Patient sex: F
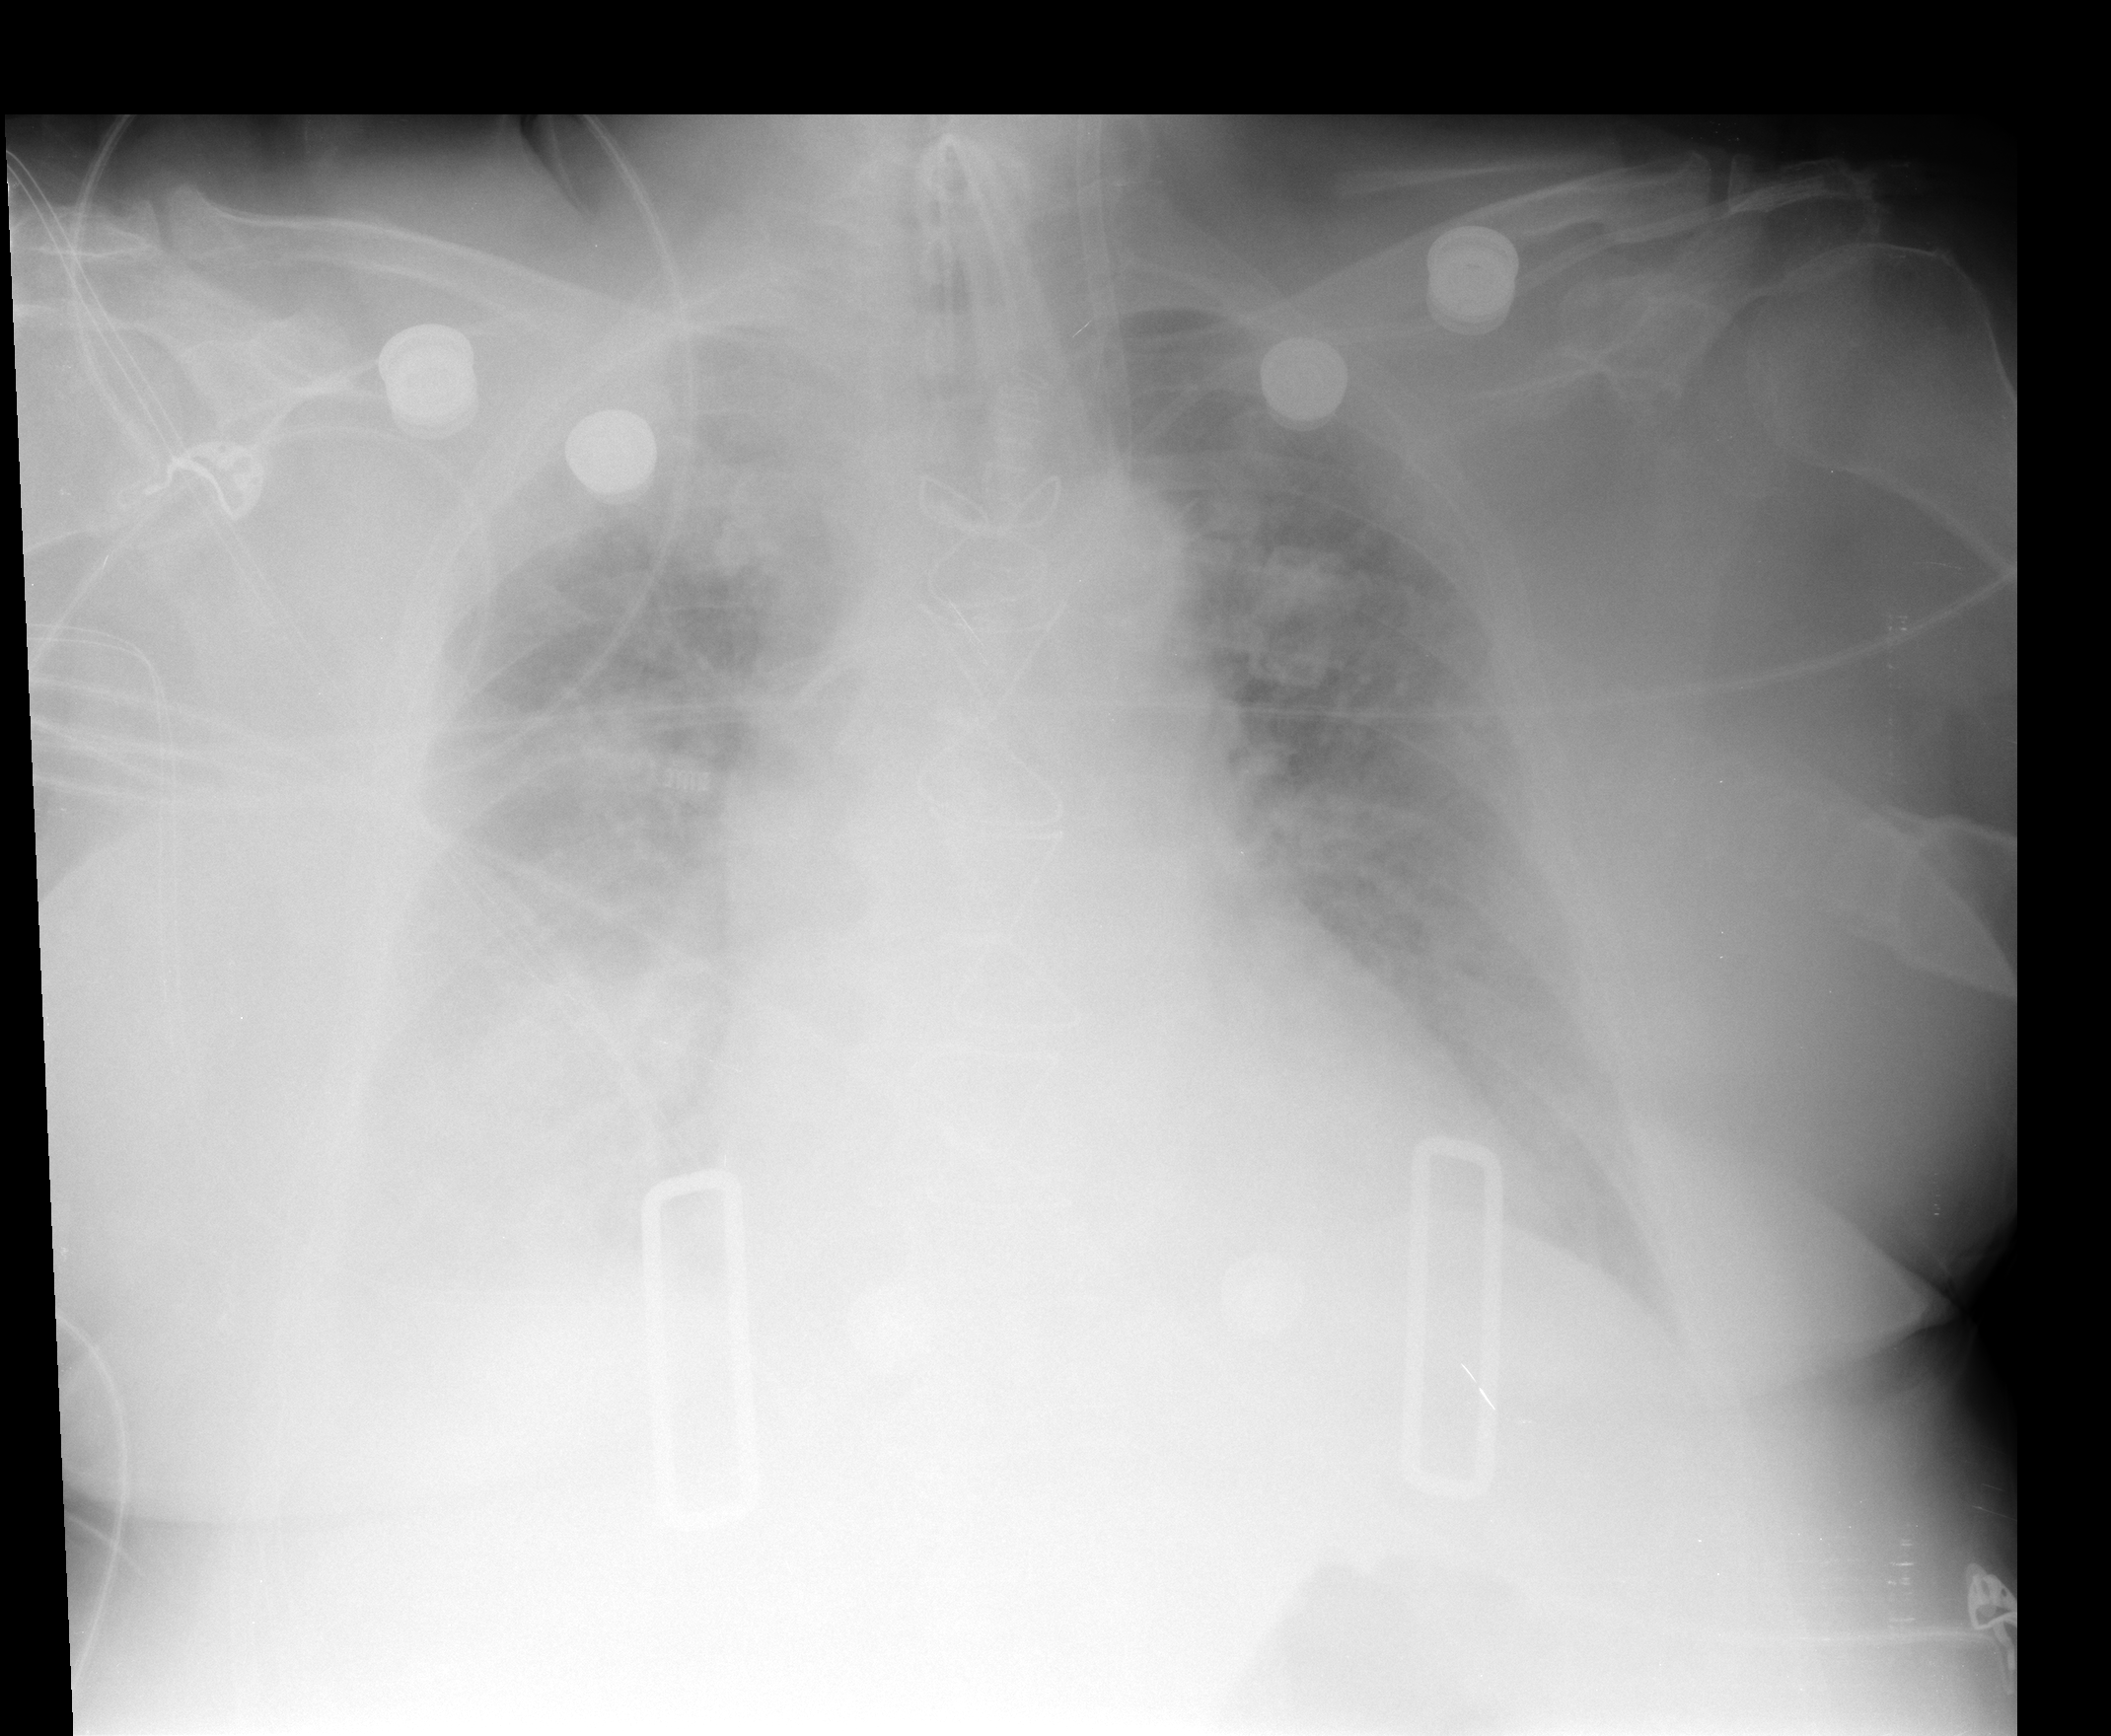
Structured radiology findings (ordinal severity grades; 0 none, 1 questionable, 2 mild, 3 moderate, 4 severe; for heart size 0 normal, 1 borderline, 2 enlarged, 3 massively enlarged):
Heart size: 1
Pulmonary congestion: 2
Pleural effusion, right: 3
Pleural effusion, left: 2
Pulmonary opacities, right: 2
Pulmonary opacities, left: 2
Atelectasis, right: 3
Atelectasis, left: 2